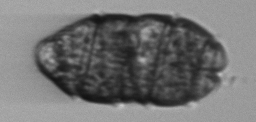
Label: Margalefidinium